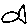
Label: fish